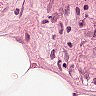
Metastatic tissue present: no